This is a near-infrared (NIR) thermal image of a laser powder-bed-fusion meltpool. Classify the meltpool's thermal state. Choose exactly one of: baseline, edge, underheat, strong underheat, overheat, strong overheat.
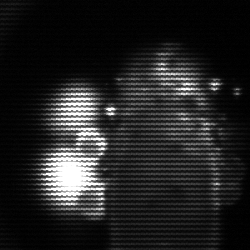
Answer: strong underheat